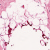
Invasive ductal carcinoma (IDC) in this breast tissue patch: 0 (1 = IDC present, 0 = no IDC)